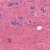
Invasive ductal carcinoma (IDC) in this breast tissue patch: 0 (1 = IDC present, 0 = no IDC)